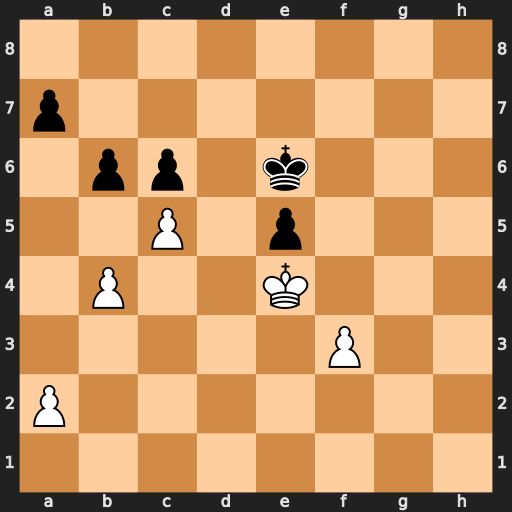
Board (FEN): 8/p7/1pp1k3/2P1p3/1P2K3/5P2/P7/8
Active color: w
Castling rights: -
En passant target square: -
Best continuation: cxb6 axb6 a4 Kd6 a5